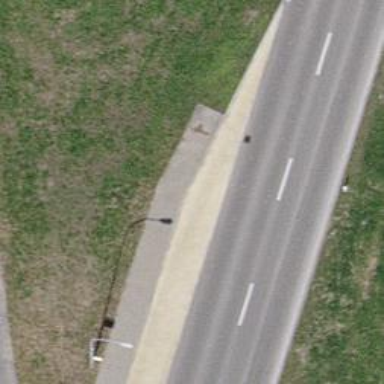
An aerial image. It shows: Asphalt sidewalk.